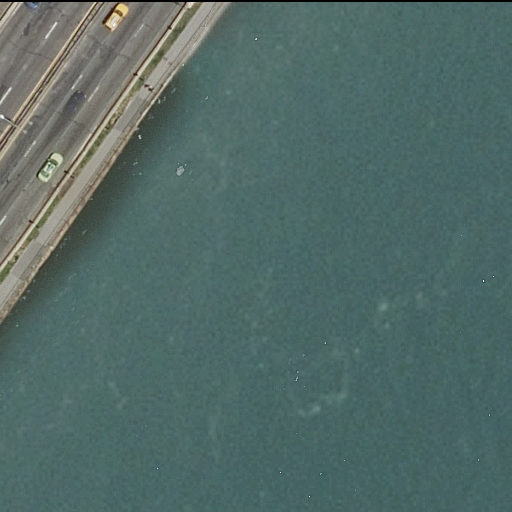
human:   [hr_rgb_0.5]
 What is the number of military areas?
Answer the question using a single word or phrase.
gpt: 0

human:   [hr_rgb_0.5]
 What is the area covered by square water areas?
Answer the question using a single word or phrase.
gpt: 0m2

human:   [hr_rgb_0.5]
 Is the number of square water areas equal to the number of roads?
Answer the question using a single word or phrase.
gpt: no

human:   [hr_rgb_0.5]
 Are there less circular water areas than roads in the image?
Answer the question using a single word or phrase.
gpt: yes

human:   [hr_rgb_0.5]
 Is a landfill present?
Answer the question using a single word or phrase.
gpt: no

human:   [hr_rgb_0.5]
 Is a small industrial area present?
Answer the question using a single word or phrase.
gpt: no

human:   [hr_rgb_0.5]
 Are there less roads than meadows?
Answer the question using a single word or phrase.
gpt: no

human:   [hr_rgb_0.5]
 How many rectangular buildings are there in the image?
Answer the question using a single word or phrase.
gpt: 0

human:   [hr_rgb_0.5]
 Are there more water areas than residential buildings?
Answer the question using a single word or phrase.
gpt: yes

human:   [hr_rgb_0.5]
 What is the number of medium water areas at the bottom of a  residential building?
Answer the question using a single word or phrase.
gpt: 0

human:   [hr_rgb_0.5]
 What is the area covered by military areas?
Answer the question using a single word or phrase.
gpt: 0m2

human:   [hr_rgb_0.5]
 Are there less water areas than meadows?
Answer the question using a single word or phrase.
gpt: no

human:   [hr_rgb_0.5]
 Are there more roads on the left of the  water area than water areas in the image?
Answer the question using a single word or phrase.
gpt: yes

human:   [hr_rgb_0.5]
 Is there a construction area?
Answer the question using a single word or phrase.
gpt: no

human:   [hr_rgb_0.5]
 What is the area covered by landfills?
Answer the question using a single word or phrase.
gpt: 0m2

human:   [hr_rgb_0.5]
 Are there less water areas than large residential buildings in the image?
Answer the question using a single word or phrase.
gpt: no

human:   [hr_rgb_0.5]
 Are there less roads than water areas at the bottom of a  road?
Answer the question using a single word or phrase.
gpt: no

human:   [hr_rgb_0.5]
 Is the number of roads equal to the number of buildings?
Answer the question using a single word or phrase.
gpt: no

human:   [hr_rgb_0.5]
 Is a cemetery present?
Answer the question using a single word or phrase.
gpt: no

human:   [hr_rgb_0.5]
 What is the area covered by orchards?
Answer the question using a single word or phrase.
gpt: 0m2

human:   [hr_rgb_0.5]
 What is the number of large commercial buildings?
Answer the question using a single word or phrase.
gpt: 0

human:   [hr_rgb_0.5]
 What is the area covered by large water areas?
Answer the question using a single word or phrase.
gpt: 9114m2

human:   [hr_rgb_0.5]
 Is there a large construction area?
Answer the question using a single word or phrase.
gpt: no

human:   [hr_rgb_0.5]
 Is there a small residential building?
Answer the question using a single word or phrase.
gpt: no

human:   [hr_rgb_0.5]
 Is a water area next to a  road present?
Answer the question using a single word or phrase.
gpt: yes

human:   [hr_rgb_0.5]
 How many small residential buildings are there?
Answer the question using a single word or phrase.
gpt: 0

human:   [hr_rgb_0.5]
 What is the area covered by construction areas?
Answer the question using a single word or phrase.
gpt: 0m2

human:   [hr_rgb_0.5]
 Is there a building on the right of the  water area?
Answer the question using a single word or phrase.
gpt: no

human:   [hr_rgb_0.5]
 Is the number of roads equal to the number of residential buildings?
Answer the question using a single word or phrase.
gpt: no

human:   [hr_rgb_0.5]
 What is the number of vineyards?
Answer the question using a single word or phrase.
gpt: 0

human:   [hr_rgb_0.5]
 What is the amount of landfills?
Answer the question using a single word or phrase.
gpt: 0

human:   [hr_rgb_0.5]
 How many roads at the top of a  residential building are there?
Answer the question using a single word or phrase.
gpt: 0

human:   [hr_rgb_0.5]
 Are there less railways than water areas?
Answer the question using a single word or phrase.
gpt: yes

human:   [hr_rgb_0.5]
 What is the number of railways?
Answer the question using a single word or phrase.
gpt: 0

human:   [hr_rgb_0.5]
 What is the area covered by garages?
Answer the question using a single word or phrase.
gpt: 0m2

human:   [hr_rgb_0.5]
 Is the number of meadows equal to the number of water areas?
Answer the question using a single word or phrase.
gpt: no